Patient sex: F
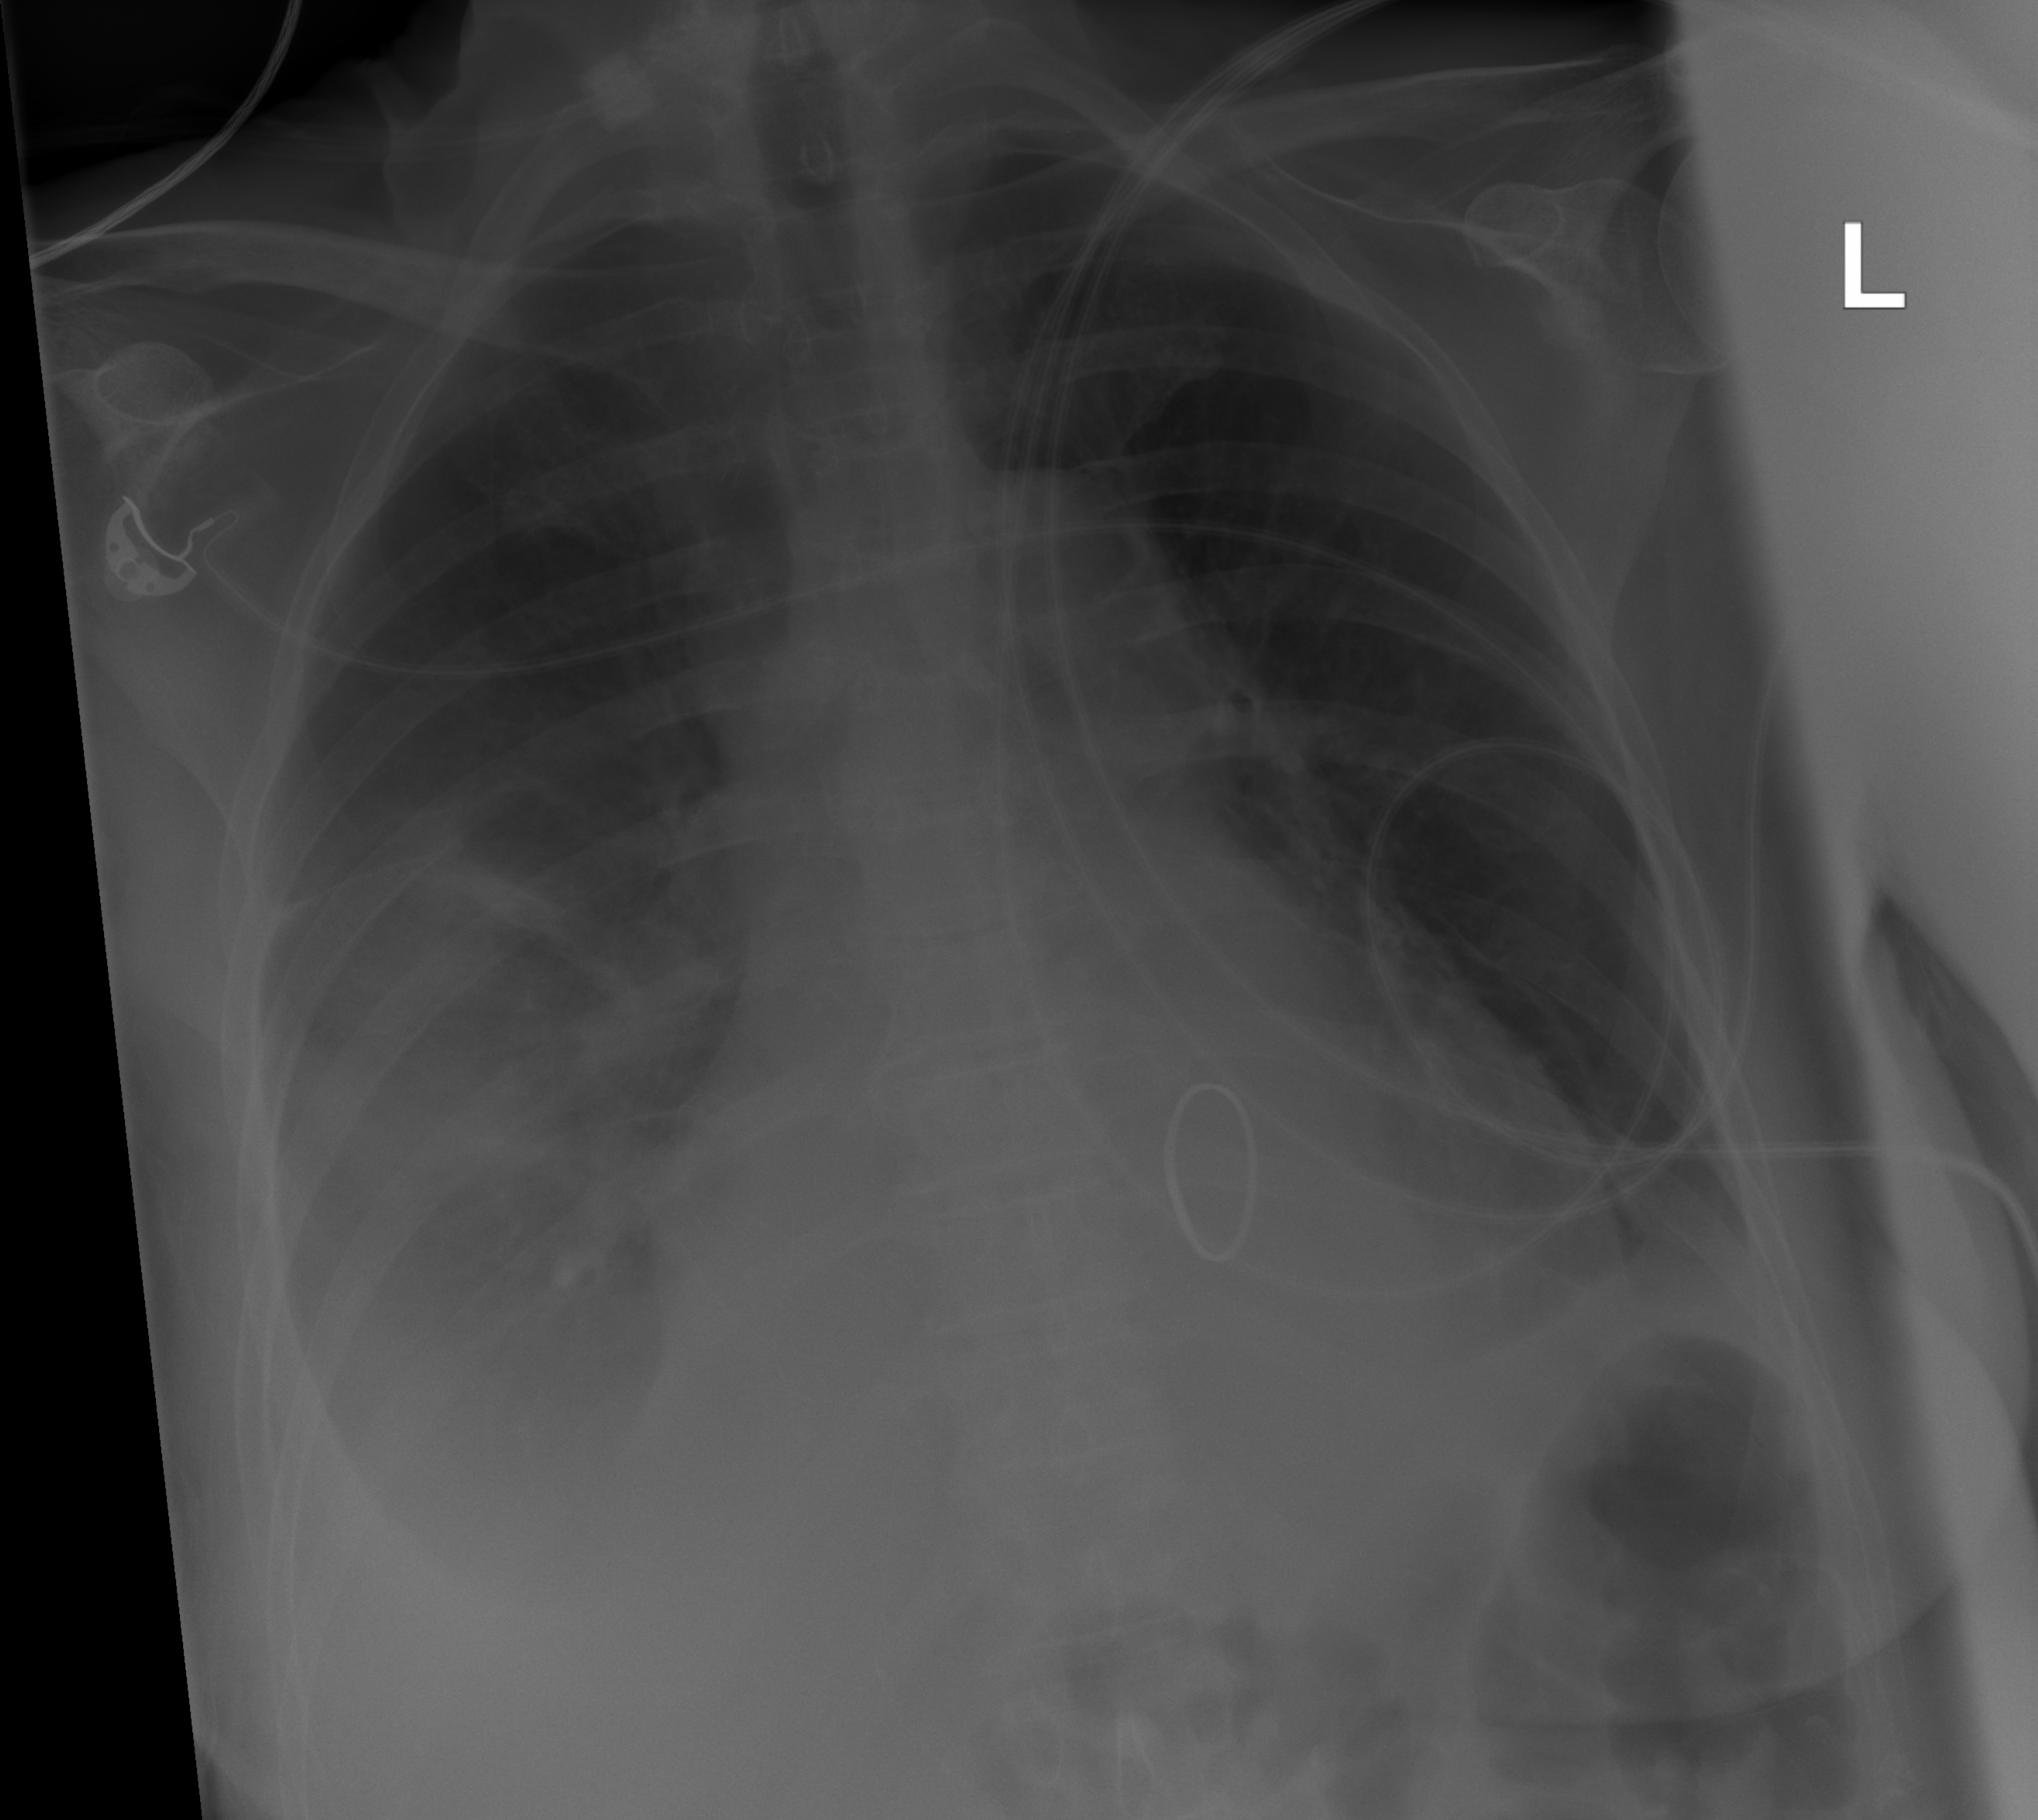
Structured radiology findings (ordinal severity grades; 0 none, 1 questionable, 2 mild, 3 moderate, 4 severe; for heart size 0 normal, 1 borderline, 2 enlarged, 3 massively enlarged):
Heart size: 1
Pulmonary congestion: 0
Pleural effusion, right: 3
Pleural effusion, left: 2
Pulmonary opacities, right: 0
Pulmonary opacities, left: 0
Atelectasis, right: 3
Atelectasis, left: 0